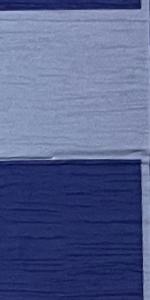
Label: Empty